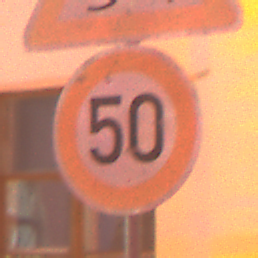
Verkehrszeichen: Geschwindigkeit50
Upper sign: SchleuderOderRutschgefahr
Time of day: Night
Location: Outdoor (Urban)
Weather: Overcast
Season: Winter
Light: Artificial